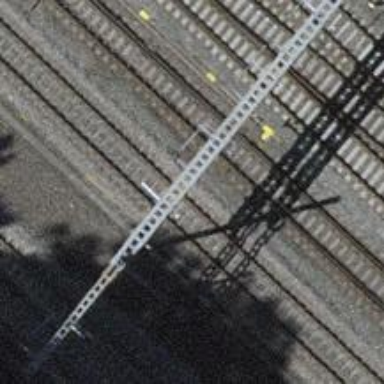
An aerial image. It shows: Railway switch.